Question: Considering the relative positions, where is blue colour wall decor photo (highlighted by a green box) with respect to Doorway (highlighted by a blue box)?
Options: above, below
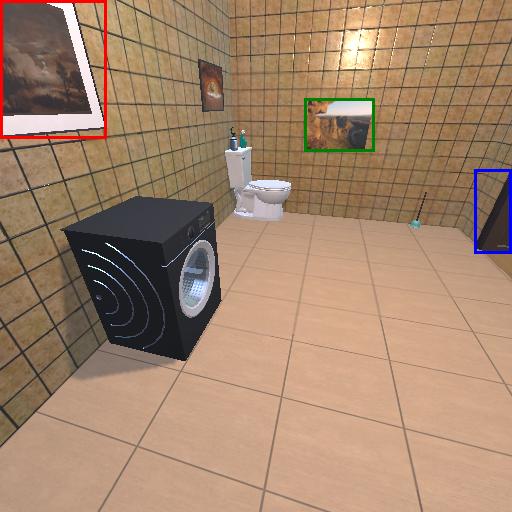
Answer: above